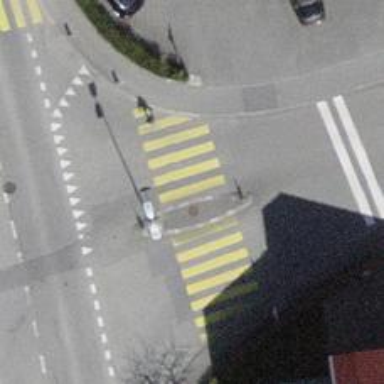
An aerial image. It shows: Uncontrolled crossing with yellow zebra marking and island in the middle.